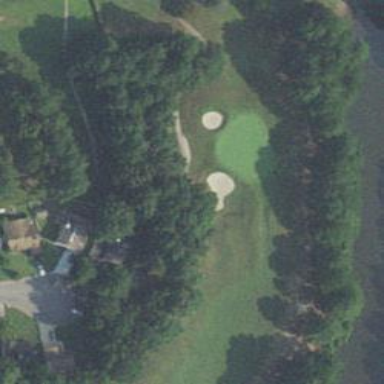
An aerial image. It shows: Golf hole.